Question: The common circumstance is like this: in the 'github.com', we could fork another developing repository into our own account and continue the development with our own ideas. But meanwhile, the original repository we forked would also be alive thus have many 'pull requests'. So, how could we 'git pull' these 'pull requests', which hadn't been accepted into the 'dev' branch by the main contributor of the original repository, into our local repository?

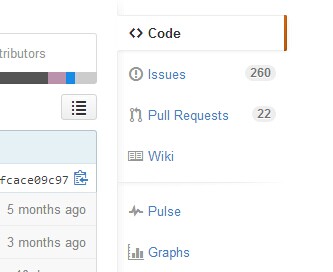
Answer: With a script, you could:
- <URL>
From there, you can get the url of the fork repos (head repo), <URL>